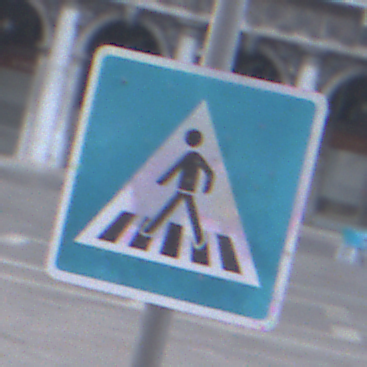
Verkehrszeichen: FussgaengerueberwegRechts
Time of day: SunriseSunset
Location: Outdoor (Urban)
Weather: PartlyCloudy
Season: NotSpecified
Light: Natural